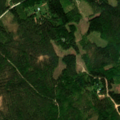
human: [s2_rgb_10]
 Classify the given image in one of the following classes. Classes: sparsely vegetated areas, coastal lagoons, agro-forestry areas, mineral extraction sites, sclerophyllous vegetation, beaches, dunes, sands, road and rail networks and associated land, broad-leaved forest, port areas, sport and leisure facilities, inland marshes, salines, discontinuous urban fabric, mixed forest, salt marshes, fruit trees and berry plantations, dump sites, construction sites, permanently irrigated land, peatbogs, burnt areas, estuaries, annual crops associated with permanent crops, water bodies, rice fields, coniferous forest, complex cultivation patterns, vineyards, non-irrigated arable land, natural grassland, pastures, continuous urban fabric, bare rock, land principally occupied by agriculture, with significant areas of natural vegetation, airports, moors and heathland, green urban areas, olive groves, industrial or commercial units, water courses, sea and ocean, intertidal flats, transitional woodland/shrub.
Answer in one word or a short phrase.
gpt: coniferous forest, mixed forest, transitional woodland/shrub